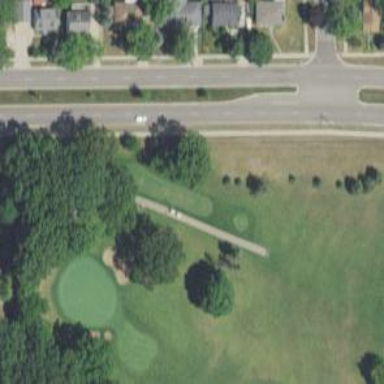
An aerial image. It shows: Path used for both walking and golf.